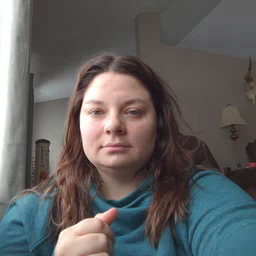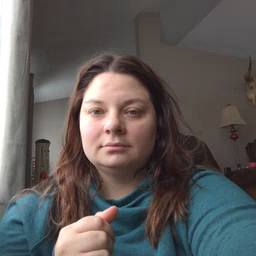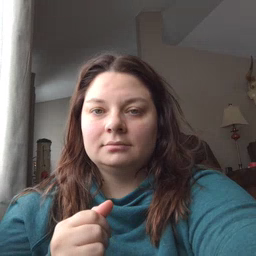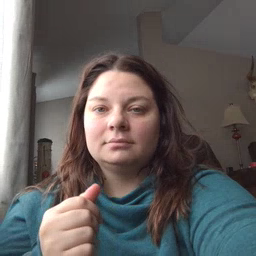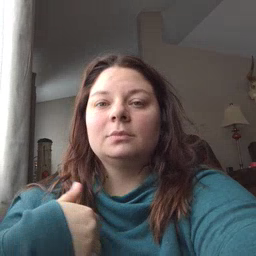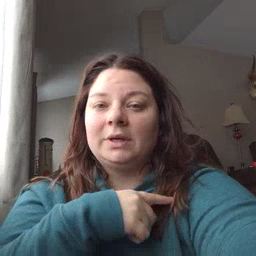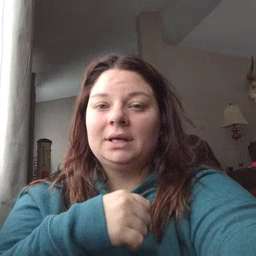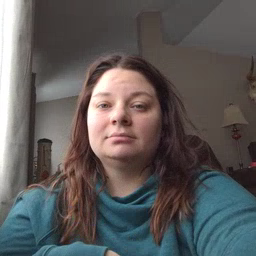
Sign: weus